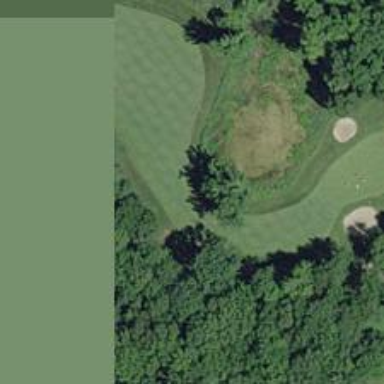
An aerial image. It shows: Rough area on grassy golf course.